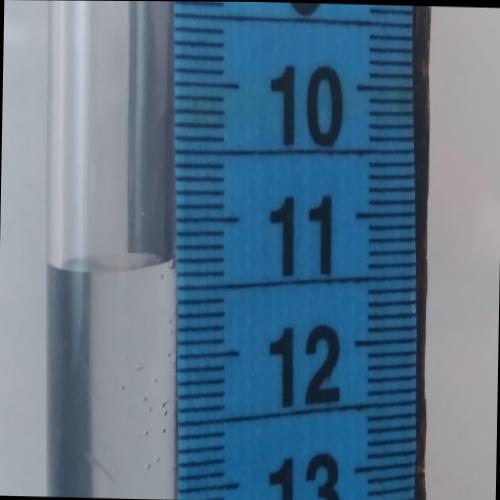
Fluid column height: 11.3 cm